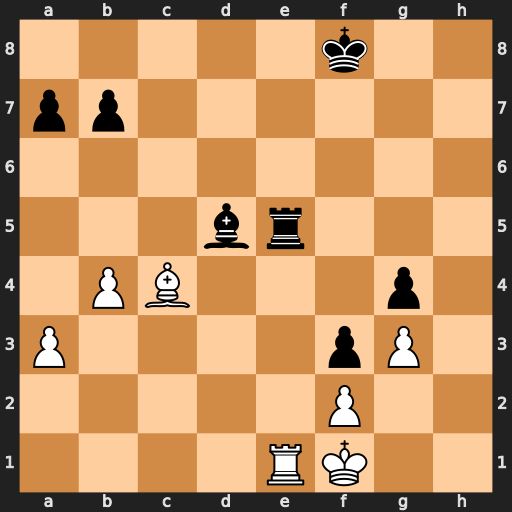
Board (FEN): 5k2/pp6/8/3br3/1PB3p1/P4pP1/5P2/4RK2
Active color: w
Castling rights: -
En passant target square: -
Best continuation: Rxe5